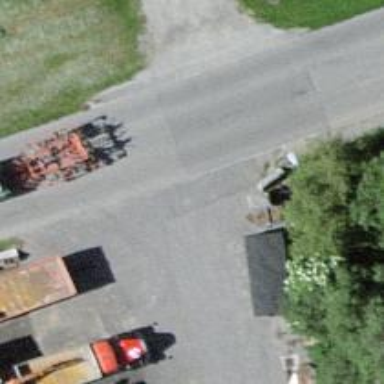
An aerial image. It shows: Tertiary road with asphalt surface.